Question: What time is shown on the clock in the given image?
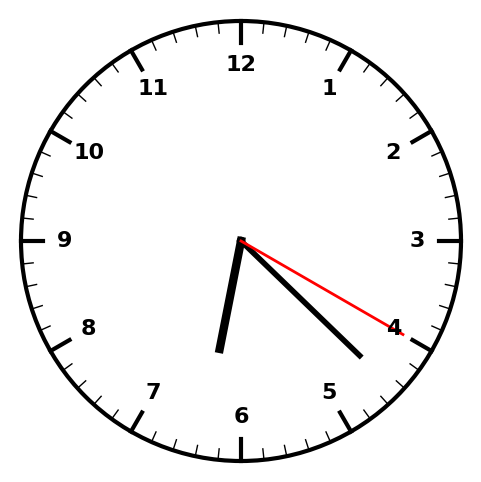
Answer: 06:22:20